Field crop: maize
Growth stage: 1
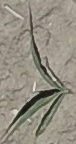
Species: sorghum